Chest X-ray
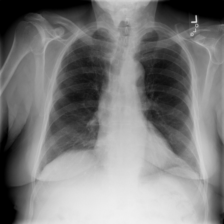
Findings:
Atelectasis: negative
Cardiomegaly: negative
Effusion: negative
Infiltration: negative
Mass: negative
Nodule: negative
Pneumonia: negative
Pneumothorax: negative
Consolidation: negative
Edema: negative
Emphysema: negative
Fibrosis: negative
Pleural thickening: negative
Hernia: negative